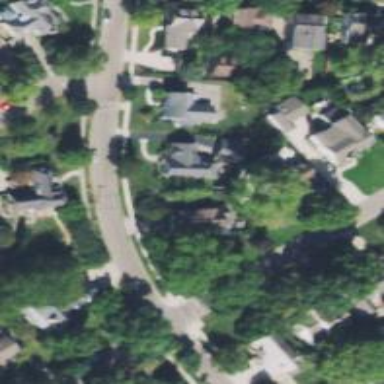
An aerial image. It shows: Residential driveway.